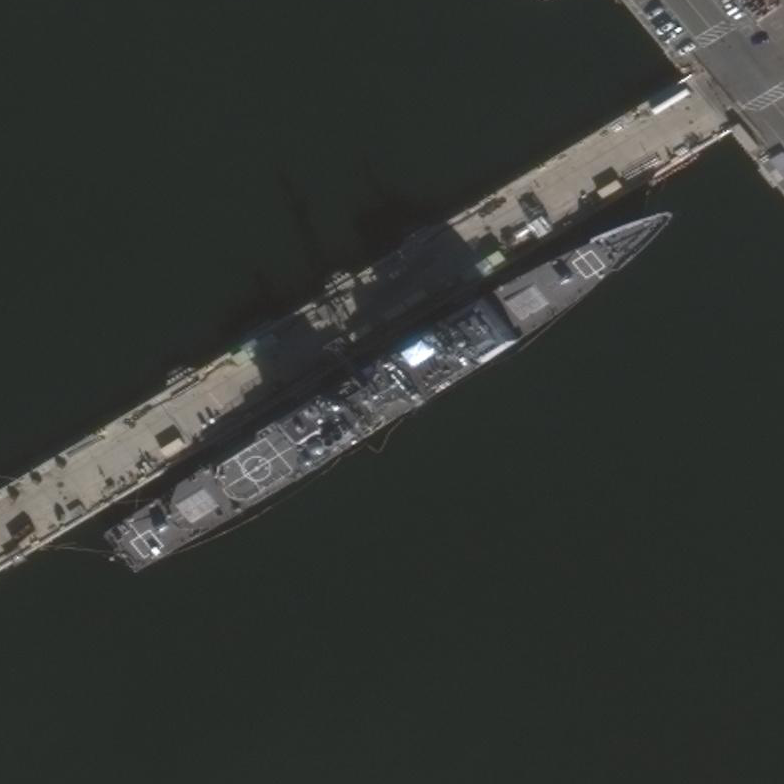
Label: cruiser